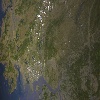
Label: land